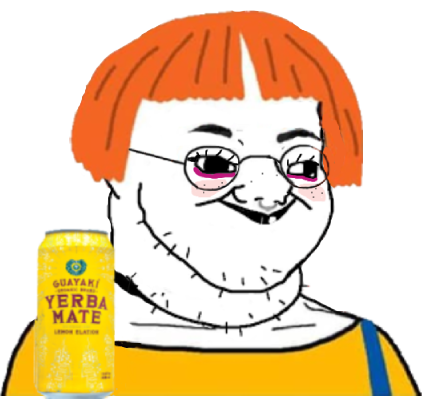
Label: 5_Arthoe